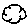
Label: cloud